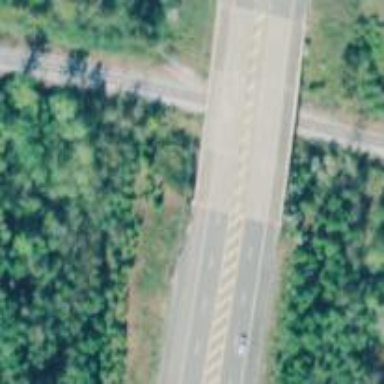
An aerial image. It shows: Expressway with asphalt surface classified as trunk highway.